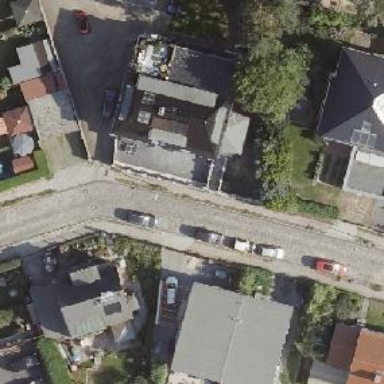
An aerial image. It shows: Living street.